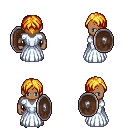
a pixel art fantasy rpg character, male body template, human, dark skin, underdress, robe skirt, light blonde parted hairstyle, bracelets, gold boots, shield, four views (front, back, left, right), 2x2 character sprite sheet, small pixel art, hard edges, no anti-aliasing